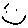
Label: smiley face